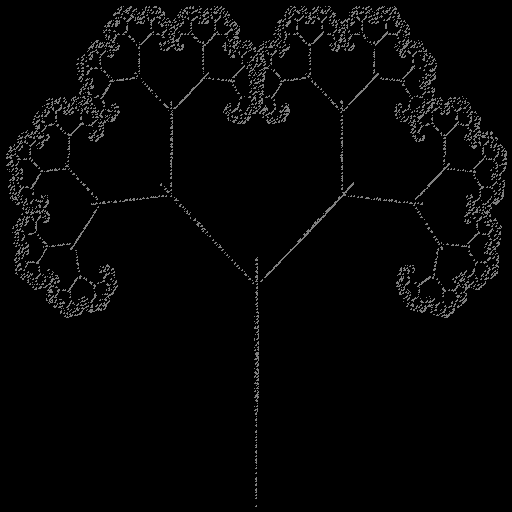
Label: sticks